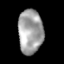
Tissue: lung
Cell type: Epithelial cells
Senescence score: 0.1934
Nuclear area (px): 1071
Mean DAPI intensity: 161.601